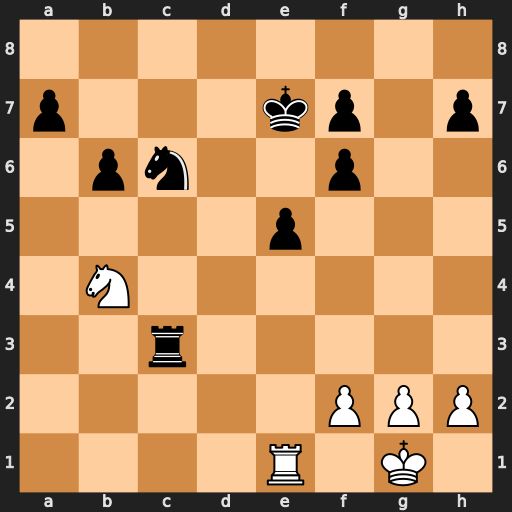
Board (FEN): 8/p3kp1p/1pn2p2/4p3/1N6/2r5/5PPP/4R1K1
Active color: w
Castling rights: -
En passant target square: -
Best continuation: Nd5+ Kd6 Nxc3